Question: I am getting the following crash when I run the app on my device, but it works fine on the simulator:

Any idea of where I should probably start looking? This is super abstract to me
Also it seems that every time I run the app, I am getting a different error.
Here's a bigger image <URL>
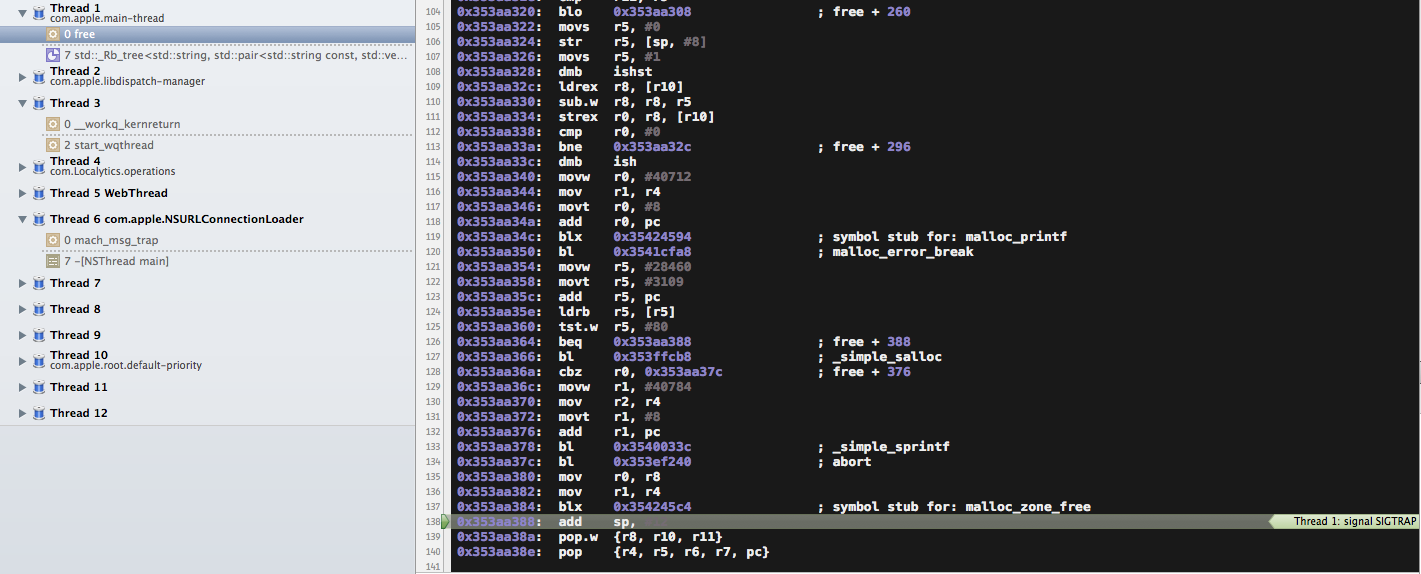
Answer: It might be because of zombie. Put the exception breakpoint in xcode and analyse.
In case if you don't know how to put exception breakpoint follow below steps:
1. Press cmd + 6 to open breakpoint navigator
2. Tap on "+" put present at the bottom left of the screen and select "Add Exception Breakpoint..."
3. Press Done.
4. Now run the program.
The program stops at the point where the exception is thrown. Analyse the problem and fix it.